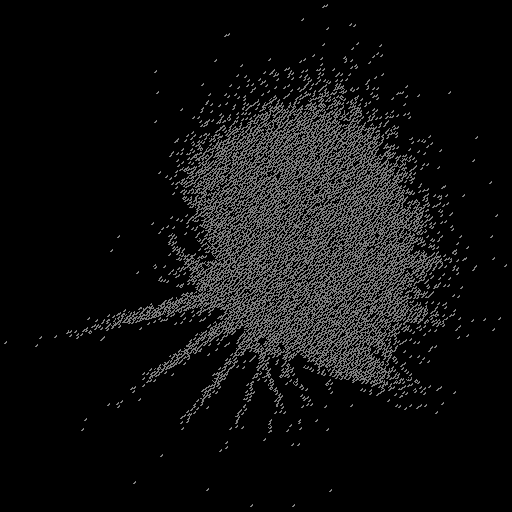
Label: supernova